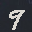
Label: 9